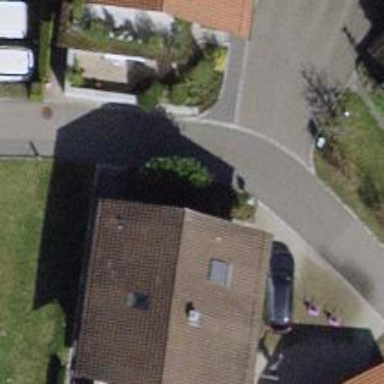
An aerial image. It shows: Residential road with asphalt surface and no sidewalk.